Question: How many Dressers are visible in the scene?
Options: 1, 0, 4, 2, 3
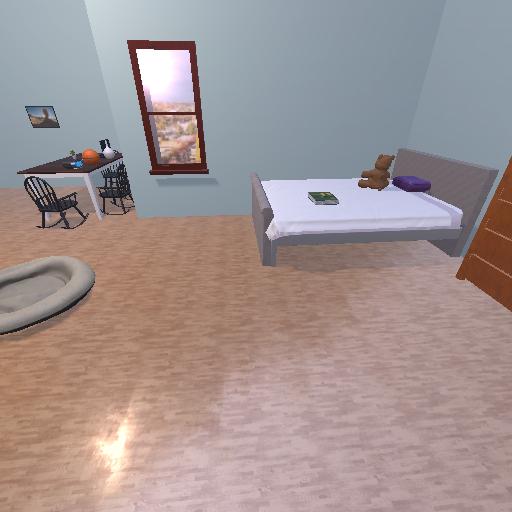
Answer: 1